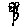
Label: flower